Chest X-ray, PA view. Patient: 42 years old, sex M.
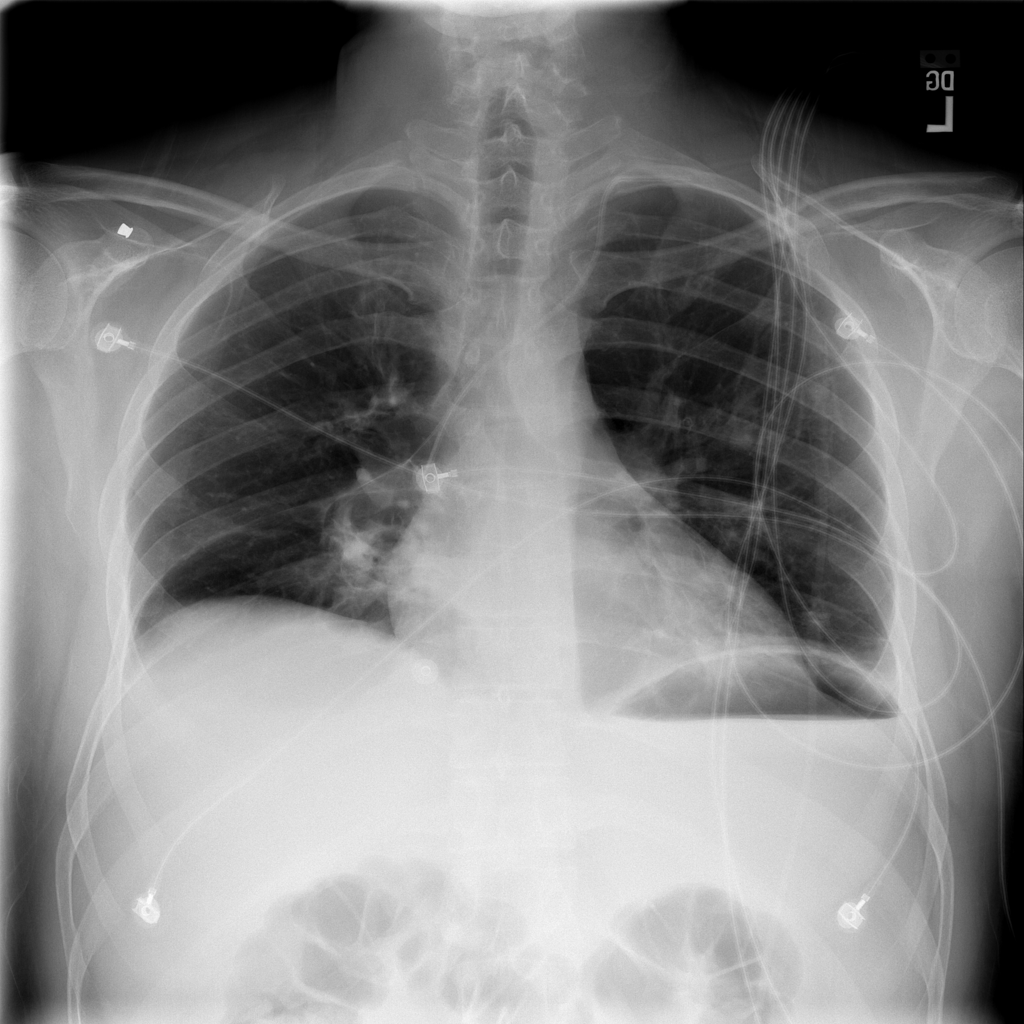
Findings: Atelectasis, Consolidation, Infiltration